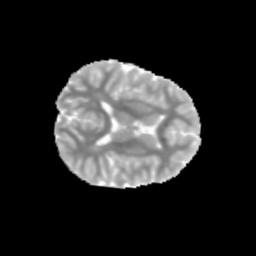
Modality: MD
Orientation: axial
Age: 13
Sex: female
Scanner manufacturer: siemens
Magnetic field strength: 3 T
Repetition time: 3.8 s
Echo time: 0.07 s